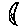
Label: moon